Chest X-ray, AP view. Patient: 45 years old, sex M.
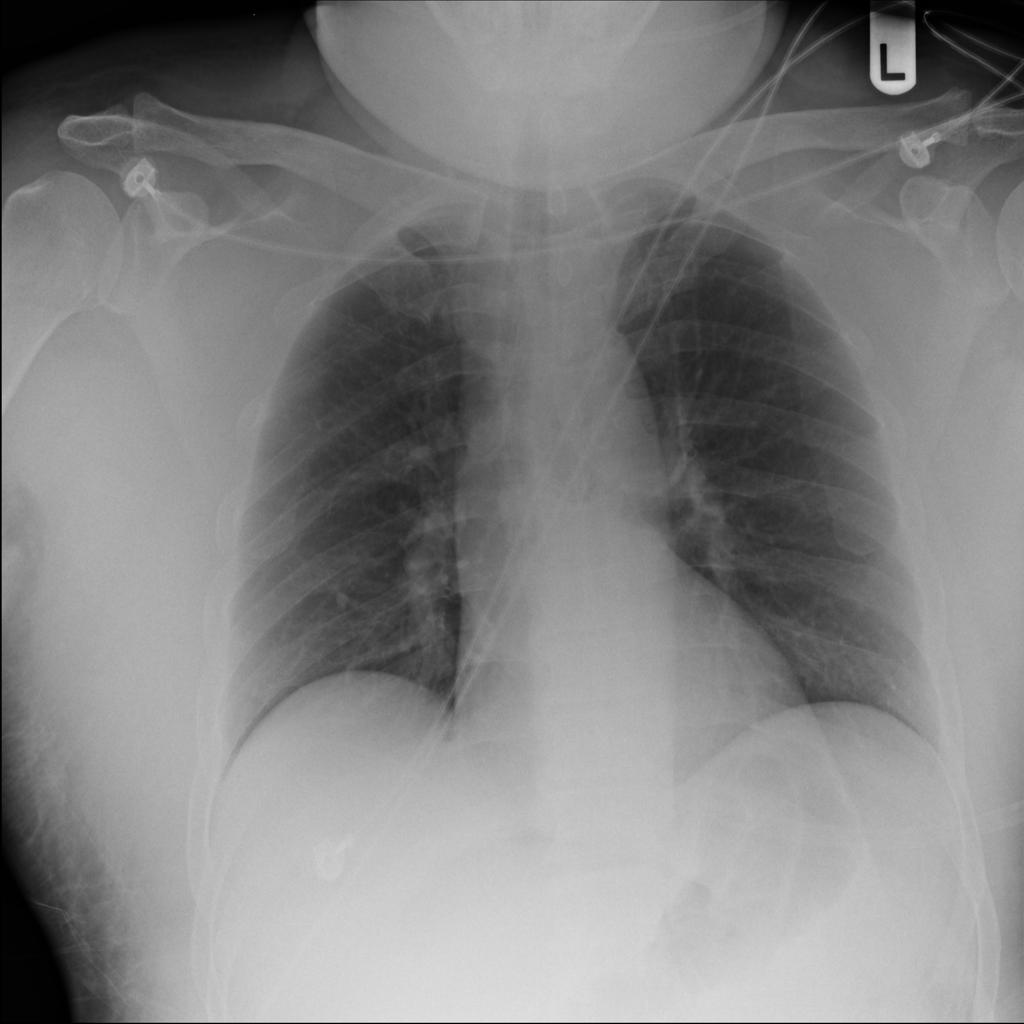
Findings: No Finding